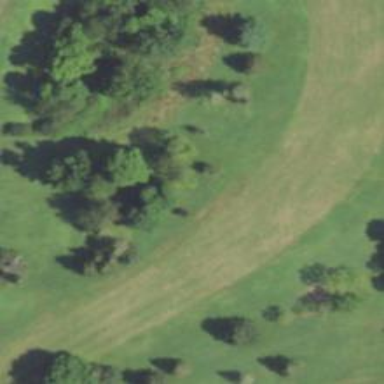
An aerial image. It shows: Scenic golf fairway.